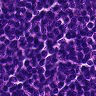
Metastatic tissue present: no